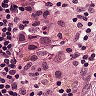
Metastatic tissue present: yes